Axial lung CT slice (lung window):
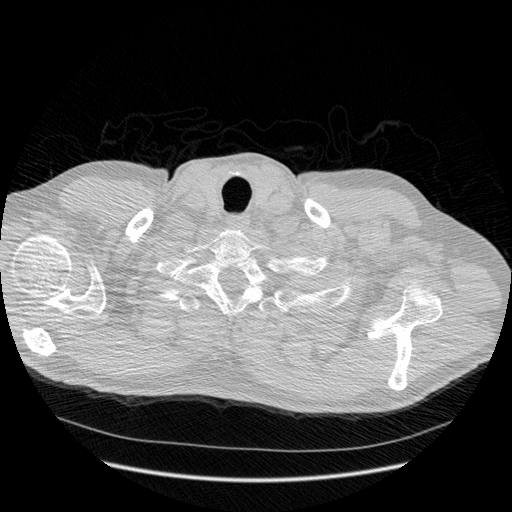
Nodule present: no